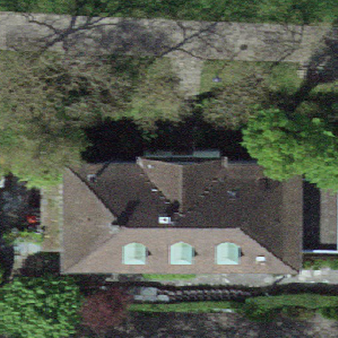
Label: other